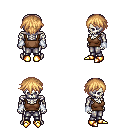
a pixel art fantasy rpg character, male body template, skeleton, brown pirate shirt, metal pants, light blonde short bangs hairstyle, white cloth bracers, gold boots, four views (front, back, left, right), 2x2 character sprite sheet, small pixel art, hard edges, no anti-aliasing